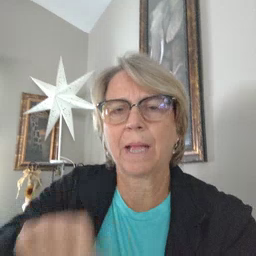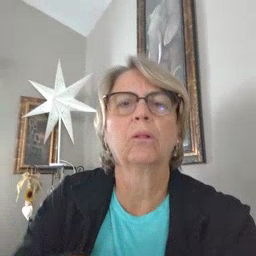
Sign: puzzle